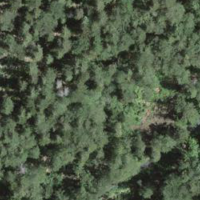
EUNIS habitat code: 43
Species observed at this site:
Erinus alpinus